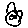
Label: cat